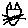
Label: cat